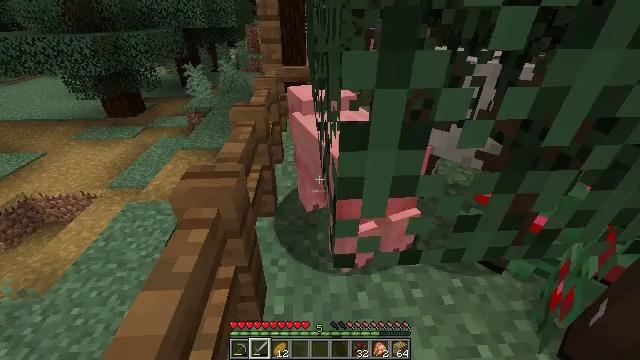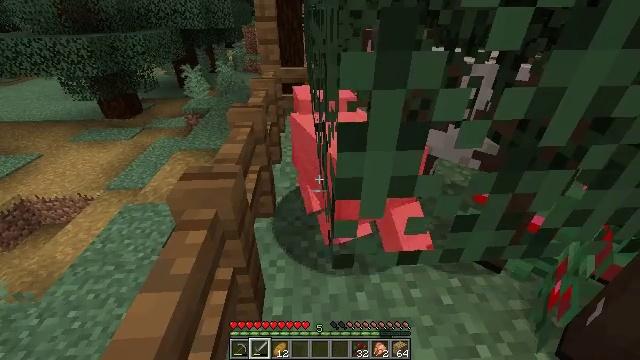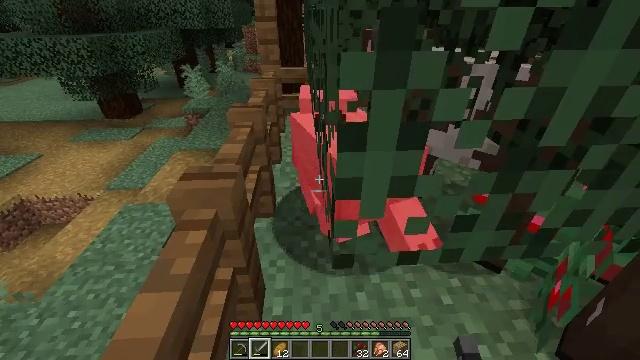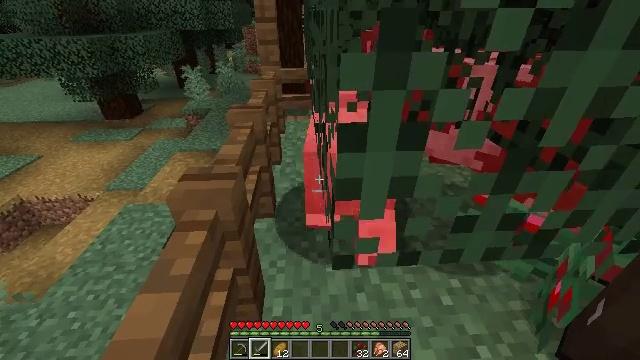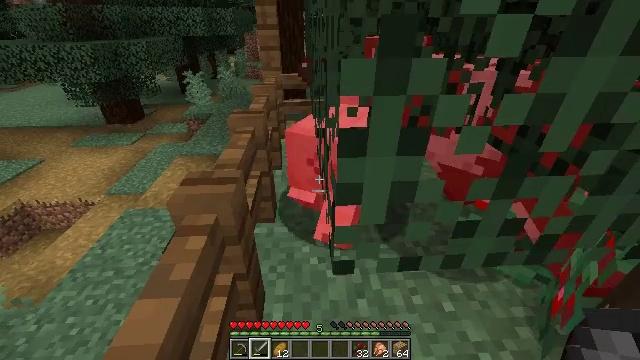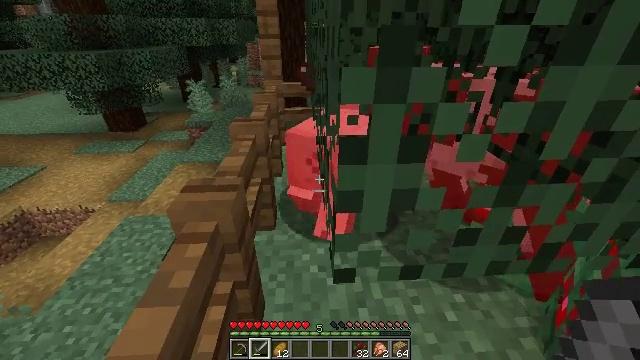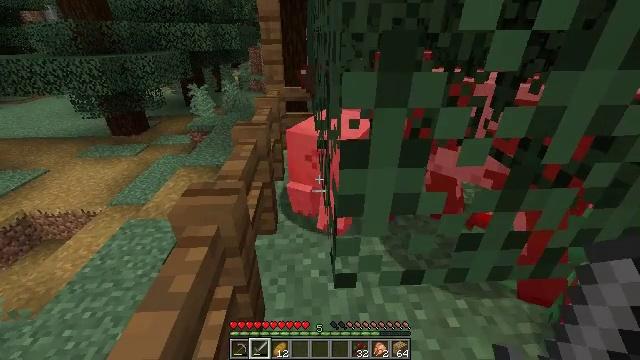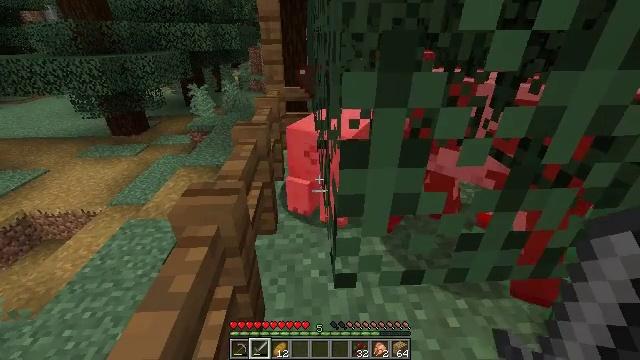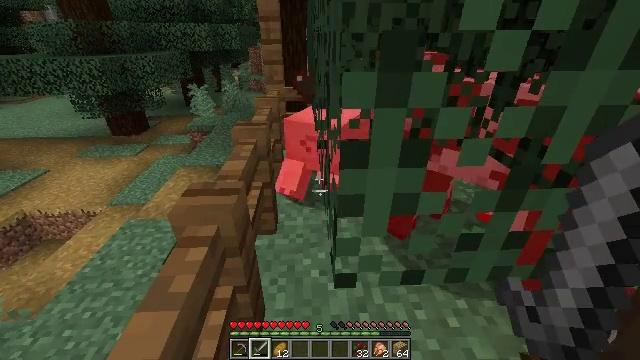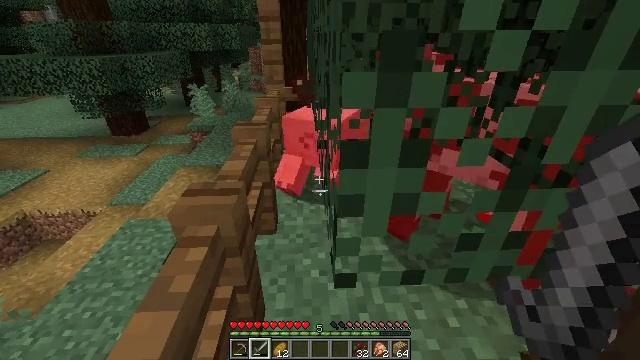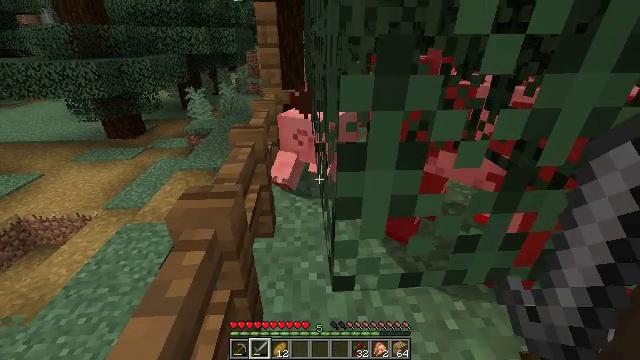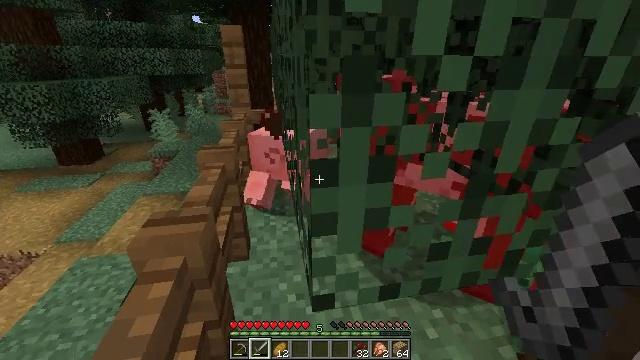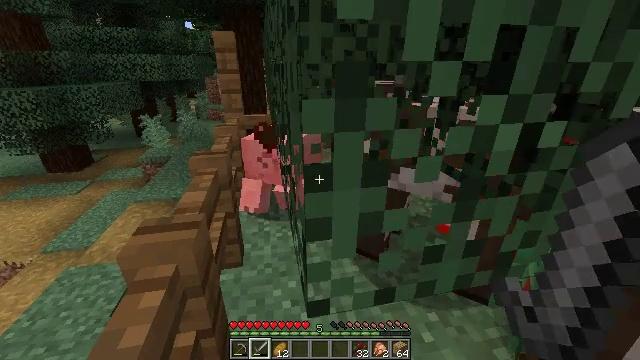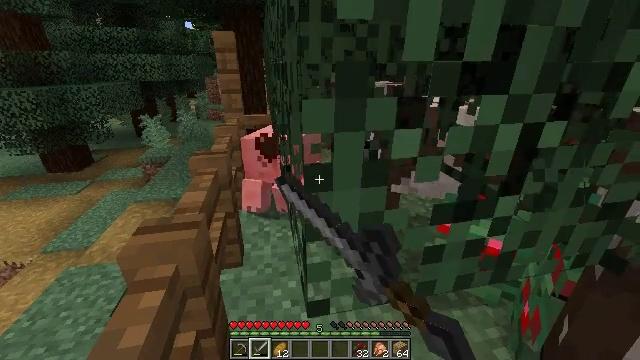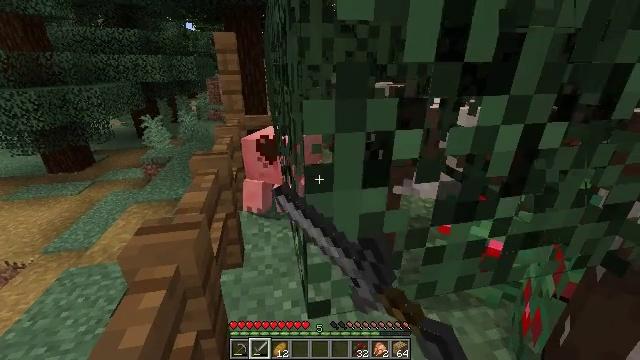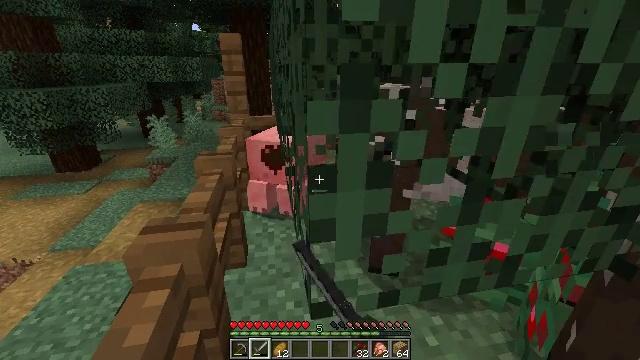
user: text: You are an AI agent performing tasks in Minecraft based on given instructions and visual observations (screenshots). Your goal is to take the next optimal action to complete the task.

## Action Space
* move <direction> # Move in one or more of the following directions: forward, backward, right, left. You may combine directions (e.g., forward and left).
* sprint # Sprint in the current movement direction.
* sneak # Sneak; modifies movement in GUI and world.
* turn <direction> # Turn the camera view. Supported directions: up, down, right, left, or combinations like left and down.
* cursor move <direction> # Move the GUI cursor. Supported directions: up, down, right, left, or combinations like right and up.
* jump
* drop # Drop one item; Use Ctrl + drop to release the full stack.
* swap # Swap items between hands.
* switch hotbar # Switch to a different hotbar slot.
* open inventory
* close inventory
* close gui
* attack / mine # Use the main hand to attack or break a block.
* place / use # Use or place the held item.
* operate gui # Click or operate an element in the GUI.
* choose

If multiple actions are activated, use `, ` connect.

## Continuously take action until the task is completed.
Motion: motion action
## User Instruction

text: Gather spruce leaves to collect foliage.
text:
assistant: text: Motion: no_op
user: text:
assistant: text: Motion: no_op
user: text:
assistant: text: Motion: no_op
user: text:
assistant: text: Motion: turn up
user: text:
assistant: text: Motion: turn up
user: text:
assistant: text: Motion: no_op
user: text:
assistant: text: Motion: no_op
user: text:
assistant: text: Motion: no_op
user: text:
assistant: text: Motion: no_op
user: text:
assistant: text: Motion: no_op
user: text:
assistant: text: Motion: turn right and up
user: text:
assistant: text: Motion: turn right and up, attack / mine
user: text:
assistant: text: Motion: attack / mine
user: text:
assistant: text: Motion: attack / mine
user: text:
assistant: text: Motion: no_op
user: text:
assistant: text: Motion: attack / mine
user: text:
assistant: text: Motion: attack / mine
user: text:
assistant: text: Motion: attack / mine
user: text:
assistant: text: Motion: attack / mine
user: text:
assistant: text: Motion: attack / mine
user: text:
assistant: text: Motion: attack / mine
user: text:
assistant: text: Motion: attack / mine
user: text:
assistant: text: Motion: attack / mine
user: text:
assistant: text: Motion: attack / mine
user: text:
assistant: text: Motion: turn left and up, attack / mine
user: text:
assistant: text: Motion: turn left and up, attack / mine
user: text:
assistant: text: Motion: turn up, attack / mine
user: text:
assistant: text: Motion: attack / mine
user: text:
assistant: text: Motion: attack / mine
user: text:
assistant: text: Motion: attack / mine